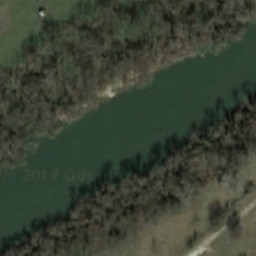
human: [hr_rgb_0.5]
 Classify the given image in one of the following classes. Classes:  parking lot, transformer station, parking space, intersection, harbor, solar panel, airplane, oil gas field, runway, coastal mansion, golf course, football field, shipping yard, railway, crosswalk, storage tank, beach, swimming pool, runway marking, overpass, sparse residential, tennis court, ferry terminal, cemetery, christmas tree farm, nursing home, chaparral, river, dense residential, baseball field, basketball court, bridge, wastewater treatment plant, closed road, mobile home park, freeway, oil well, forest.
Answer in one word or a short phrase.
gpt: river